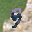
Label: 3